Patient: sex F, age 56
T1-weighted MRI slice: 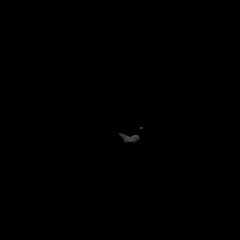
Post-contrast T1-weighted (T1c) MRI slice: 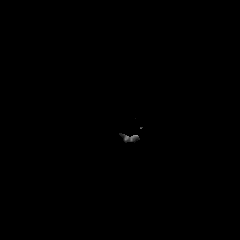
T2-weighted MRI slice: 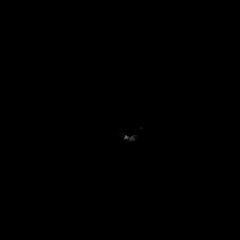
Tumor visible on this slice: no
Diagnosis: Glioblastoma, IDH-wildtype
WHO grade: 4